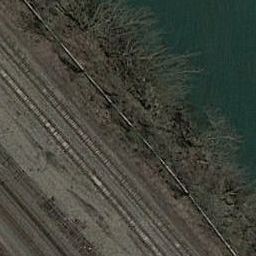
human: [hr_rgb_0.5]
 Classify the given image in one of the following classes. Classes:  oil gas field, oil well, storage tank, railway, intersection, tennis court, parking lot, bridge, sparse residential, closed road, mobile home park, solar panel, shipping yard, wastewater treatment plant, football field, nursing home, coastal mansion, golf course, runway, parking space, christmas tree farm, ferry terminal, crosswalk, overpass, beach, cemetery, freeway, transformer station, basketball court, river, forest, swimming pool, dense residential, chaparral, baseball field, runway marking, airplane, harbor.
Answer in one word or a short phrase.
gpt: railway